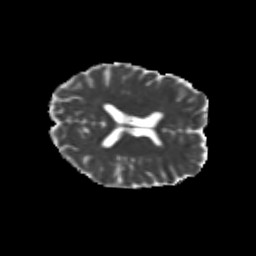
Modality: MD
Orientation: axial
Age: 25
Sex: female
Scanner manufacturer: siemens
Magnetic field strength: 3 T
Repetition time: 3.5 s
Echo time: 0.104 s